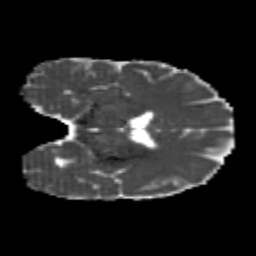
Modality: MD
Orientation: coronal
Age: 20
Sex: male
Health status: healthy
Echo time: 0.074 s